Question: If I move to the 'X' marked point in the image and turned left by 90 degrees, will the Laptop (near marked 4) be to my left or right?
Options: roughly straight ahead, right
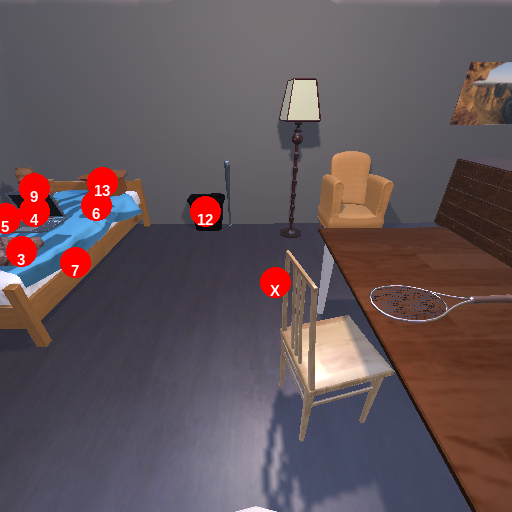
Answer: roughly straight ahead